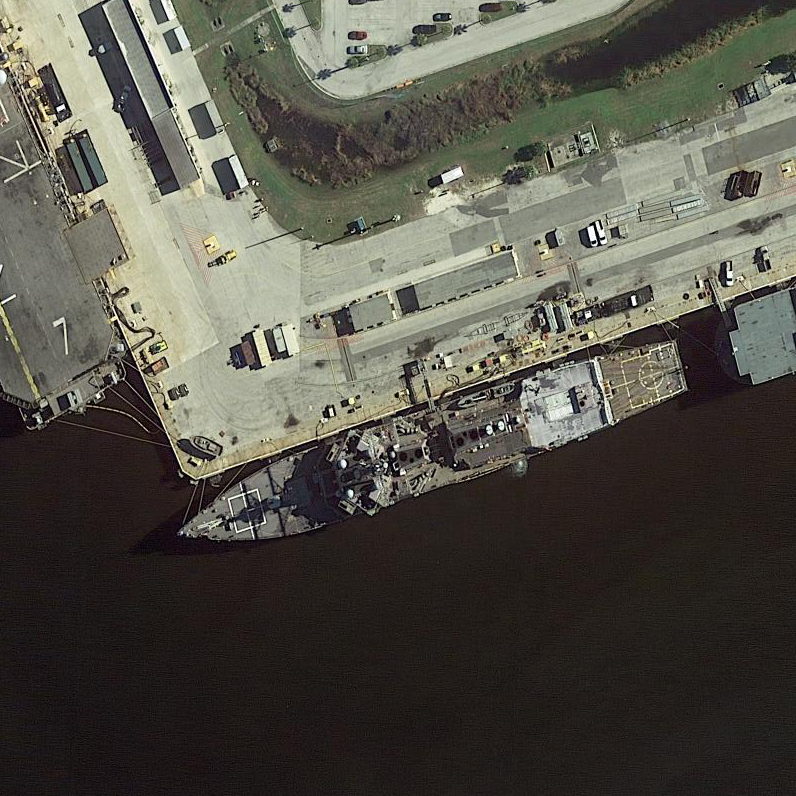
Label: destroyer